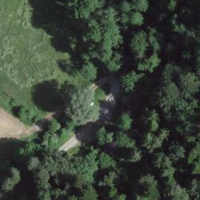
EUNIS habitat code: 41
Species observed at this site:
Fagus sylvatica